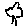
Label: tree